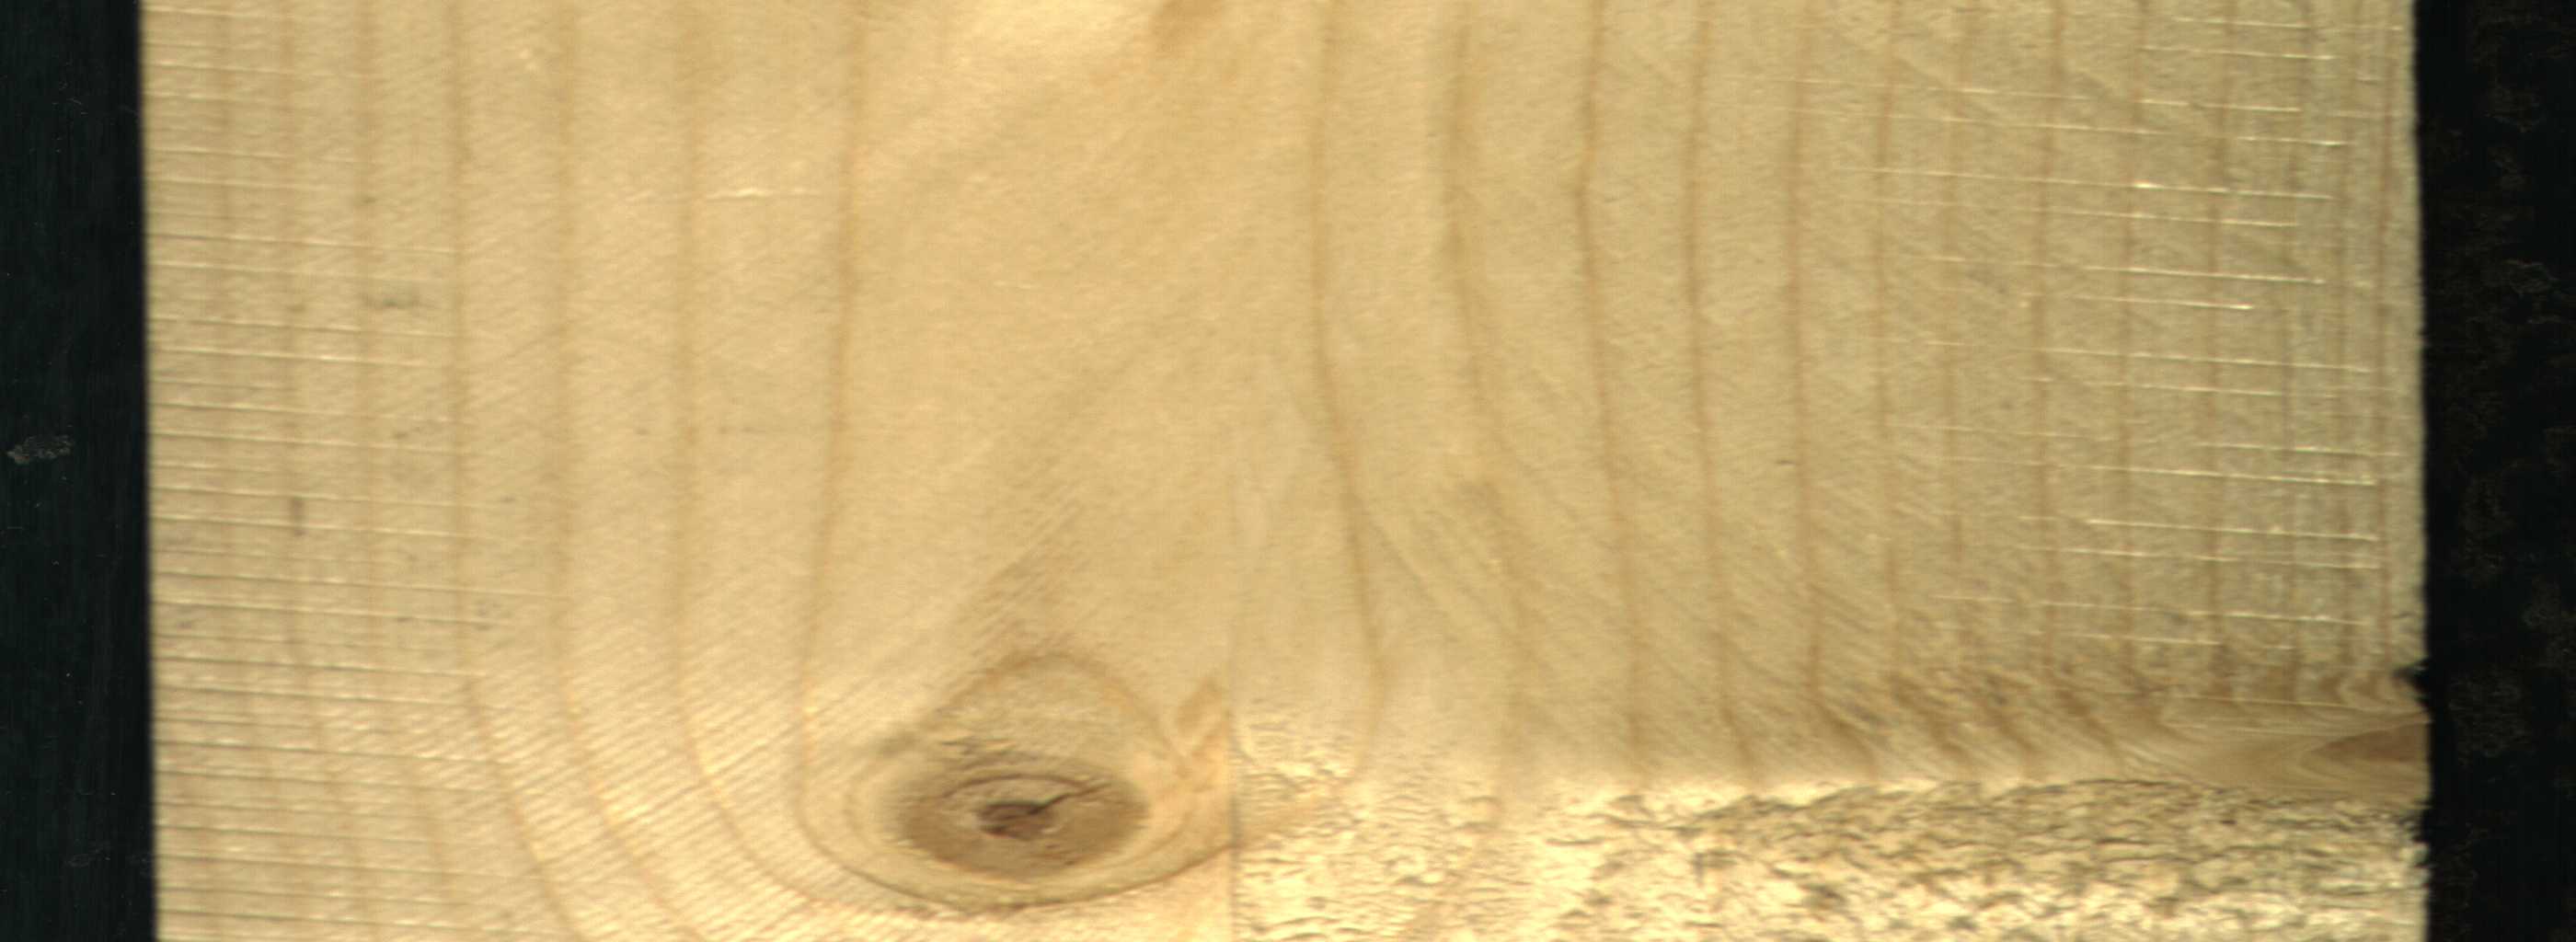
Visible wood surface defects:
knot_with_crack
Live_Knot